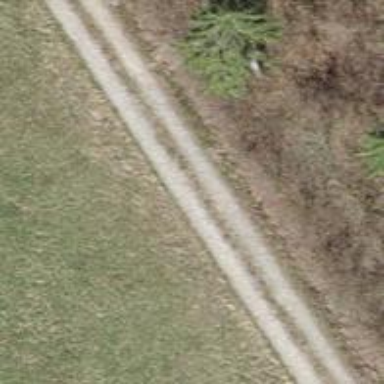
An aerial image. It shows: Track with grade2 tracktype.